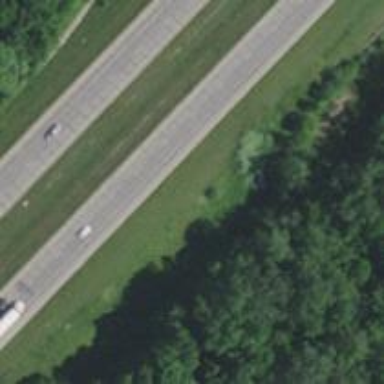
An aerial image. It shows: Trunk highway with expressway features.